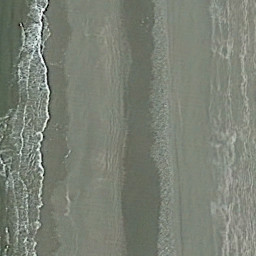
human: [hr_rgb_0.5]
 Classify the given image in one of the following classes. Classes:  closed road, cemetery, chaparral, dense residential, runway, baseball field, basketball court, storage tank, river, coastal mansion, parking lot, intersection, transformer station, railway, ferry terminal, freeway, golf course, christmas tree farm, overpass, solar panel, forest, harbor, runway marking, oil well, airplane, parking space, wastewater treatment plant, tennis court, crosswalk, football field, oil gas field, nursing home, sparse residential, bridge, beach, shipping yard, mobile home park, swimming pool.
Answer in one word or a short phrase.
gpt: beach